Question: I am fairly new to writing scripts in batch, and I am looking for an effective way to make an ASCII to hex converter. I tried searching for some tutorials online, but the only things I found were using Perl or other scripting languages.
So my real question is what languages can I use inside of my batch file? What is the standard language? What's compatible? I know I should really invest in a scripting book or scripting class, but this has just been one of the many side-projects I have been working on here at my company, and haven't had too much time to become an expert. Thank you in advance for any information you can provide, and help clear up my confusion!!
Ok so it looks like the best way is to use one of the support scripting tools like VBscript, Jscript or powershell. Does anyone know which approach would be best for my situation.
Basically I need to start out with asking for the part number that looks like this: "BL6A-19T508-NYL". I can do that with this.
> SET /p "str1=Enter part number "
But from there which scripting support tool should I use? and how would I implement it to use my variable that I input?
From there I should probably output the Hex back into the same variable. in my case preferably without the spaces between the hex values. So i would like the part number BL6A-19T508-NY to convert to 424c36412d3139543530382d4e59
I'm not really understanding how I can
I found this powershell code on converting from ascii to hex
'''
$a = "http://www.google.com";
$b = $a.ToCharArray();
Foreach ($element in $b) {$c = $c + " " + [System.String]::Format("{0:X2}", [System.Convert]::ToUInt32($element))}
'''
I tried using the rules from this website <URL> to allow it to work in my batch file. This is what i got.
'''
@echo off
SET /p "str1=Enter part number "
powershell.exe -command '$a = "BL6A-19T508-NYL";'
powershell.exe -command '$b = $a.ToCharArray();'
powershell.exe -command 'Foreach ($element in $b) {$c = $c + " " + [System.String]::Format("{0:X2}", [System.Convert]::ToUInt32($element))}'
powershell.exe -command '$c'
pause
'''
I put my part number in, and added the pause to see what happens. All it does is

It doesn't quite work...
So my first step is to work on getting the converter to work as it should. And from there, work from the variable, and finally place the hex value back into the variable, or into a new variable.
I'm going to keep working on it, If anyone sees anything I could do, or something I am doing wrong, It would be much appreciated. Thank you all!!
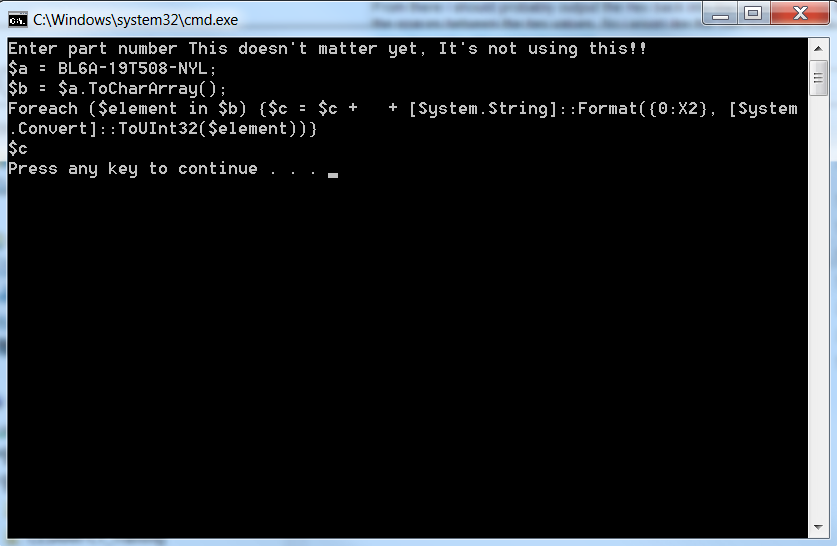
Answer: This is a subject near and dear to my heart. (Actually, many subjects)
There are good strategies for embedding many scripting languages in batch. See <URL>.
Generally I think it is not a good idea to create hybrid code. Batch is quite limited in capabilities. Chances are good that if you can write a hybrid batch script that embeds another language, it would have been easier and more efficient to simply write the entire solution using the other scripting language.
But I think it is reasonable to create stand-alone hybrid batch utilities that tackle some of the limitations of batch. These utilities can be used to effectively extend the batch language for anyone that wants to continue to work in batch. Certainly 3rd party executeables can do the same thing, but many companies frown at introducing non-standard executeables, yet allow scripts.
Here are a couple hybrid utilities I have written:
- <URL>
This was one of the first batch projects I ever tackled. I succeeded in creating <URL> - a pure batch utility that includes str2Hex, a function that converts a string into a string of hexadecimal digits representing the ASCII code values. If you follow the link it will download a file named CHARLIB.BAT.TXT - simply rename the file to CHARLIB.BAT and it is ready to use. Run the script without any arguments to get help on how to use it.
Development of the utility can be followed at <URL>
Here is a trivial example of usage:
'''
@echo off
setlocal
set "str=Hello world!"
call charlib str2hex str hex
echo str=%str%
echo hex=%hex%
'''
-- OUTPUT --
'''
str=Hello world!
hex=48656C6C6F20776F726C6421
'''
But CHARLIB.BAT has characters embedded within the script that do not post well on sites such as this.
I then created a macro version of two of the key functions at <URL>. This has two major enhancements:
- It uses an advanced batch programming technique, <URL>, to dramatically improve the performance- It uses embedded VBScript via WSF to generate the lookup maps so that the code can now be posted on sites such as this.
Below is an extended version that adds an @Str2Hex macro that I did not have at my original DosTips post:
'''
<!-- : Begin batch script
@echo off
:: charMacros.bat
::
:: This script installs macros that can be used to interconvert between
:: numeric extended ASCII codes and character values.
::
:: The script defines the following variables:
::
:: @Str2Hex - A macro used to convert a string into a string of hex digit
:: pairs representing the ASCII codes in the string.
::
:: @asc - A macro used to convert a character into the decimal ASCII code
::
:: @ascHex - A macro used to convert a character into the hex ASCII codde
::
:: @chr - A macro used to convert a numeric ASCII code into a character
::
:: #LF - A variable containing a line feed character
::
:: #CR - A variable containing a carriage return character
::
:: #charMap - A variable used by the @asc macro
::
:: #asciiMap - A variable used by the @chr macro
::
:: #mapCodePage - The CHCP setting at the time the maps were loaded
::
::
- used for specifiying the end of line in a macro definition
::
:: Originally developed and posted by Dave Benham (with help from DosTips users) at
:: http://www.dostips.com/forum/viewtopic.php?f=3&t=4284
if "!" == "" >&2 echo ERROR: Delayed expansion must be disabled when loading %~nx0&exit /b 1
:: Define a Carriage Return string, only useable as !#CR!
for /f %%a in ('copy /Z "%~dpf0" nul') do set "#CR=%%a"
:: Define a Line Feed (newline) string (normally only used as !#LF!)
set #LF=^
:: Above 2 blank lines are required - do not remove
:: Define a newline with line continuation
set ^"
=^^^%#LF%%#LF%^%#LF%%#LF%^^"
:: Define character maps used to interconvert between extended ASCII codes
:: and characters.
set "#charMap="
for /f "delims=" %%A in ('cscript //nologo "%~f0?.wsf"') do (
if defined #charMap (set "#asciiMap=%%A") else set "#charMap= %%A"
)
for /f "delims=" %%A in ('chcp') do set "#mapCodePage=%%A"
:: %@Str2Hex% StrVar [RtnVar]
::
:: Converts the string within StrVar into a string of extended ASCII codes,
:: with each code represented as a pair of hexadecimal digits. The length of
:: the result will always be exactly twice the length of the original string.
::
:: Any character within the string that is not in the currently loaded code
:: page will be represented as 00.
::
:: The result is stored in RtnVar, or ECHOed if RtnVar is not specified.
::
:: The macro is safe to "call" regardless whether delayed expansion
:: is enabled or not.
::
:: StrVar = The name of a variable that contains the string
:: to be converted
::
:: RtnVar = The name of the variable used to store the result.
::
set @Str2Hex=for %%# in (1 2) do if %%#==2 (%
%
for /f "eol= tokens=1,2 delims=, " %%a in ("!#args!") do (endlocal%
%
setlocal enableDelayedExpansion%
%
if defined %%~a (%
%
set "str=!%%~a!"%
%
set "s=!%%~a!"%
%
set "len=0"%
%
for %%P in (4096 2048 1024 512 256 128 64 32 16 8 4 2 1) do (%
%
if "!s:~%%P,1!" neq "" (%
%
set /a "len+=%%P"%
%
set "s=!s:~%%P!"%
%
)%
%
)%
%
set "rtn="%
%
for /l %%N in (0 1 !len!) do (%
%
set "chr=!str:~%%N,1!"%
%
set "hex="%
%
if "!chr!"=="=" set hex=3D%
%
if "!chr!"=="^!" set hex=21%
%
if "!chr!"=="!#lf!" set hex=0A%
%
if not defined hex for /f delims^^=^^ eol^^= %%c in ("!chr!!#CR!") do (%
%
set "test=!#asciiMap:*#%%c=!"%
%
if not "%%c"=="!test:~0,1!" set "test=!test:*#%%c=!"%
%
if "%%c"=="!test:~-0,1!" (set "hex=!test:~1,2!") else set "hex=00"%
%
)%
%
set "rtn=!rtn!!hex!"%
%
)%
%
for %%v in (!rtn!) do endlocal^&if "%%~b" neq "" (set "%%~b=%%v") else echo(%%v%
%
) else endlocal%
%
set "#args=")) else setlocal enableDelayedExpansion^&set #args=,
:: %@asc% StrVar Position [RtnVar]
::
:: Converts a character into the extended ASCII code value.
:: The result is stored in RtnVar, or ECHOed if RtnVar is not specified.
:: A value of -1 is returned if the character is not in the currently loaded
:: code page. The macro is safe to "call" regardless whether delayed expansion
:: is enabled or not.
::
:: StrVar = The name of a variable that contains the character
:: to be converted
::
:: Position = The position of the character within the string
:: to be converted. 0 based.
::
:: RtnVar = The name of the variable used to store the result.
::
set @asc=for %%# in (1 2) do if %%#==2 (%
%
for /f "eol= tokens=1-3 delims=, " %%a in ("!#args!") do (endlocal%
%
setlocal enableDelayedExpansion%
%
if defined %%~a (%
%
set "str=!%%~a!"%
%
set /a "n=%%~b" 2^>nul%
%
for %%N in (!n!) do set "chr=!str:~%%N,1!"%
%
if defined chr (%
%
set "rtn="%
%
if "!chr!"=="=" set rtn=61%
%
if "!chr!"=="^!" set rtn=33%
%
if "!chr!"=="!#lf!" set rtn=10%
%
if not defined rtn for /f delims^^=^^ eol^^= %%c in ("!chr!!#CR!") do (%
%
set "test=!#asciiMap:*#%%c=!"%
%
if not "%%c"=="!test:~0,1!" set "test=!test:*#%%c=!"%
%
if "%%c"=="!test:~-0,1!" (set /a "rtn=0x!test:~1,2!") else set "rtn=-1"%
%
)%
%
)%
%
for %%v in (!rtn!) do endlocal^&if "%%~c" neq "" (set "%%~c=%%v") else echo(%%v%
%
) else endlocal%
%
set "#args=")) else setlocal enableDelayedExpansion^&set #args=,
:: %@chr% AsciiCode [RtnVar]
::
:: Converts an extended ASCII code into the corresponding character.
:: The result is stored in RtnVar, or ECHOed if RtnVar is not specified.
:: The macro supports value 1 - 255. The value 0 is not supported.
:: The macro is safe to "call" regardless whether delayed expansion is
:: enabled or not.
::
:: AsciiCode - Any value from 1 to 255. The value can be expressed as any
:: numeric expression supported by SET /A.
::
:: RtnVar - The name of the variable used to store the result
::
set @chr=for %%# in (1 2) do if %%#==2 (%
%
for /f "eol= tokens=1,2 delims=, " %%a in ("!#args!") do (endlocal%
%
setlocal%
%
set "NotDelayed=!"%
%
setlocal EnableDelayedExpansion%
%
set "n=0"%
%
set /a "n=%%~a"%
%
if !n! gtr 255 set "n=0"%
%
if !n! gtr 0 (%
%
if !n! equ 10 (%
%
for %%C in ("!#LF!") do (%
%
endlocal^&endlocal%
%
if "%%~b" neq "" (set "%%~b=%%~C") else echo(%%~C%
%
)%
%
) else (%
%
for %%N in (!n!) do set "c=!#charMap:~%%N,1!"%
%
if "!c!" equ "^!" if not defined NotDelayed set "c=^^^!"%
%
for /f delims^^=^^ eol^^= %%C in ("!c!!#CR!") do (%
%
endlocal^&endlocal%
%
if "%%~b" neq "" (set "%%~b=%%C") else echo(%%C%
%
)%
%
)%
%
) else endlocal^&endlocal%
%
set "#args=")) else setlocal enableDelayedExpansion^&set #args=,
:: %@ascHex% StrVar Position [RtnVar]
::
:: Converts a character into the extended ASCII code hex value.
:: The result is stored in RtnVar, or ECHOed if RtnVar is not specified.
:: A value of -1 is returned if the character is not in the currently loaded
:: code page. The macro is safe to "call" regardless whether delayed expansion
:: is enabled or not.
::
:: StrVar = The name of a variable that contains the character
:: to be converted
::
:: Position = The position of the character within the string
:: to be converted. 0 based.
::
:: RtnVar = The name of the variable used to store the result.
::
set @ascHex=for %%# in (1 2) do if %%#==2 (%
%
for /f "eol= tokens=1-3 delims=, " %%a in ("!#args!") do (endlocal%
%
setlocal enableDelayedExpansion%
%
if defined %%~a (%
%
set "str=!%%~a!"%
%
set /a "n=%%~b" 2^>nul%
%
for %%N in (!n!) do set "chr=!str:~%%N,1!"%
%
if defined chr (%
%
set "rtn="%
%
if "!chr!"=="=" set rtn=3D%
%
if "!chr!"=="^!" set rtn=21%
%
if "!chr!"=="!#lf!" set rtn=0A%
%
if not defined rtn for /f delims^^=^^ eol^^= %%c in ("!chr!!#CR!") do (%
%
set "test=!#asciiMap:*#%%c=!"%
%
if not "%%c"=="!test:~0,1!" set "test=!test:*#%%c=!"%
%
if "%%c"=="!test:~-0,1!" (set "rtn=!test:~1,2!") else set "rtn=-1"%
%
)%
%
)%
%
for %%v in (!rtn!) do endlocal^&if "%%~c" neq "" (set "%%~c=%%v") else echo(%%v%
%
) else endlocal%
%
set "#args=")) else setlocal enableDelayedExpansion^&set #args=,
exit /b 0
----- Begin wsf script --->
<job><script language="VBScript">
for i=1 to 255
if i=10 then WScript.Stdout.Write " " else WScript.Stdout.Write chr(i)
next
WScript.Stdout.Write chr(10)+"#"
for i=1 to 255
if i<>10 then WScript.Stdout.Write chr(i)+chr(i)+right("0"+hex(i),2)+"#"
next
</script></job>
'''
The charMacros are designed to be "terminate and stay resident", meaning they only need to be loaded once, and then any number of batch scripts can take advantage of them.
Here is a simple example of how to use @Str2Hex:
'''
@echo off
:: Load the charMacros if not already loaded. The macros are dependent on
:: the active code page, so if it has changed, then the macros are reloaded.
:: The macros are loaded prior to SETLOCAL so that the macros persist after
:: the script terminates
for /f "delims=" %%A in ('chcp') do if "%%A" neq "%#mapCodePage%" call charMacros
:: Test the Str2Hex macro
setlocal
set "str=Hello world!"
%@Str2Hex% str hex
echo str=%str%
echo hex=%hex%
'''
-- OUTPUT --
'''
str=Hello world!
hex=48656C6C6F20776F726C6421
'''